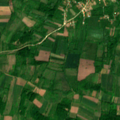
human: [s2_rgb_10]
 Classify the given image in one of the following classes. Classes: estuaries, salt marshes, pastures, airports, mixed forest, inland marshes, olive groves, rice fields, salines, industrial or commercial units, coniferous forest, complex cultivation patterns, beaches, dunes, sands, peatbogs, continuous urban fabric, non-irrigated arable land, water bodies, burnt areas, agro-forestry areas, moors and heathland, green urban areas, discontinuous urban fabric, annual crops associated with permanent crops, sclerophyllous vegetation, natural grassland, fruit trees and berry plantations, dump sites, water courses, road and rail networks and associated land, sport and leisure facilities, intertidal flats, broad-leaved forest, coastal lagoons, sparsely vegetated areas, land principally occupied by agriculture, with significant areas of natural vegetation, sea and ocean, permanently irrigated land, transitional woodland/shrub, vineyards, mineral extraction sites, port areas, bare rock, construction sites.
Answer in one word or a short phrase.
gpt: discontinuous urban fabric, complex cultivation patterns, land principally occupied by agriculture, with significant areas of natural vegetation